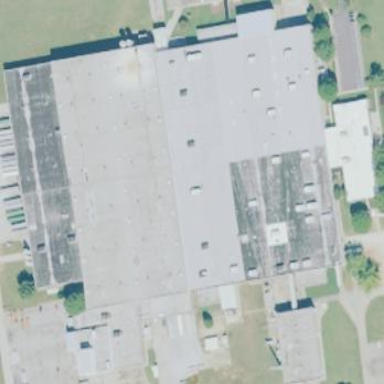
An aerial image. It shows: Industrial building.